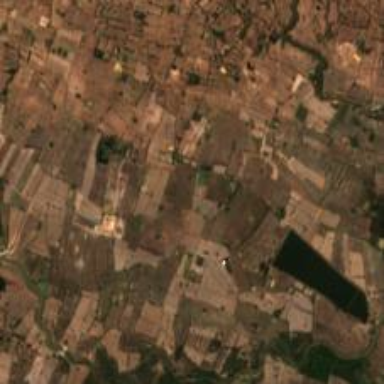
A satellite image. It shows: Farmland with rice crops producing rice.